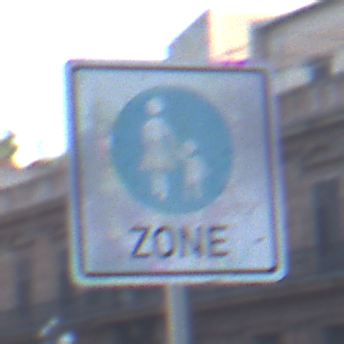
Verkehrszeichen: BeginnFussgaengerzone
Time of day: SunriseSunset
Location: Outdoor (Urban)
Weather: PartlyCloudy
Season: NotSpecified
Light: Natural